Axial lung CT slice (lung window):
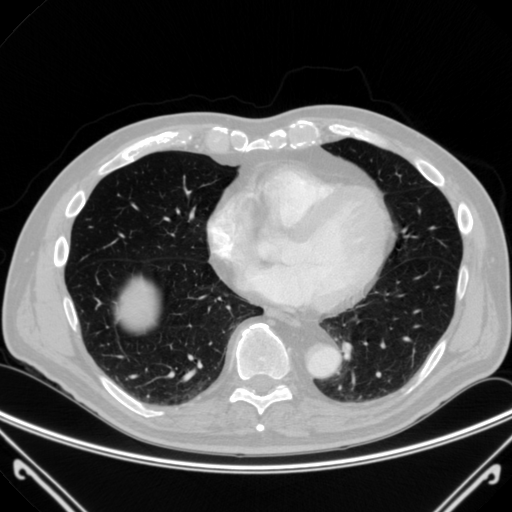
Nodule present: no